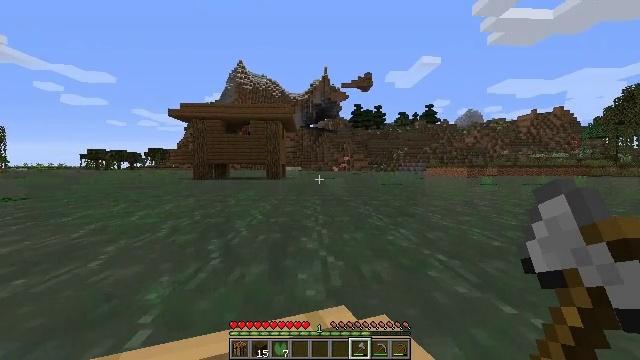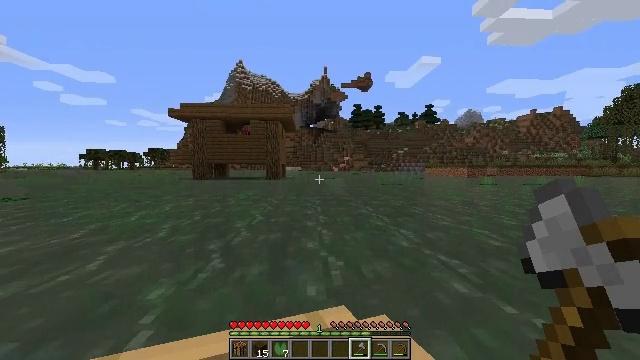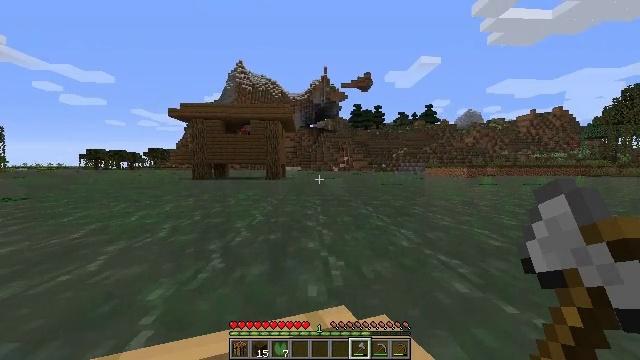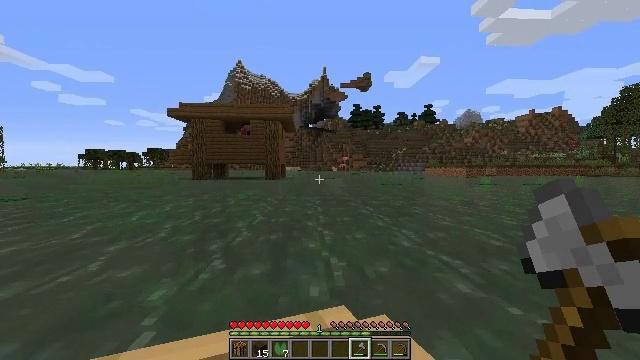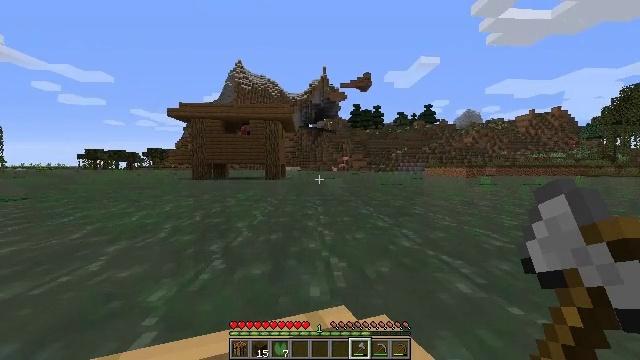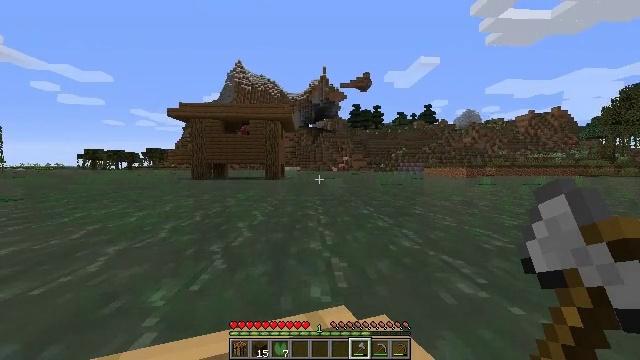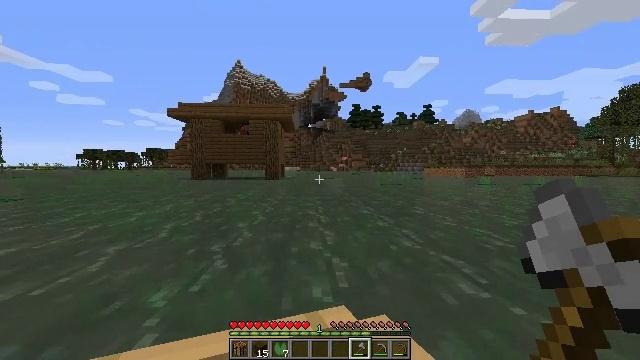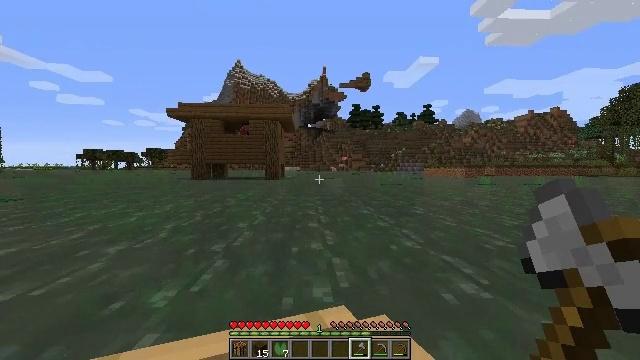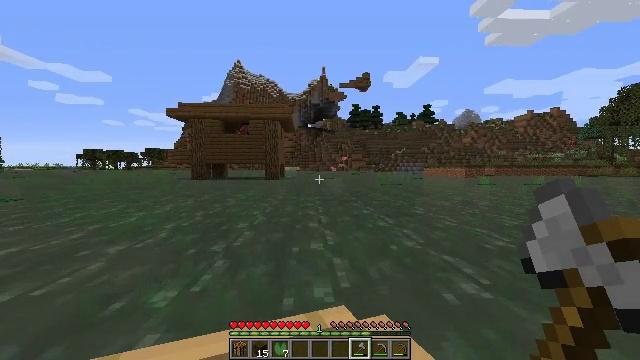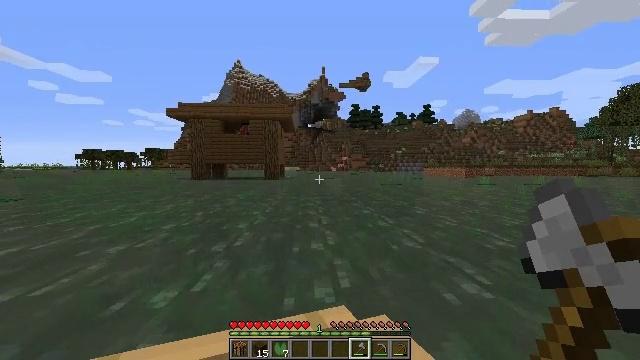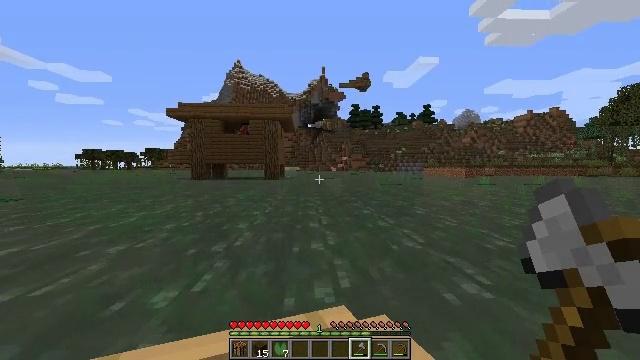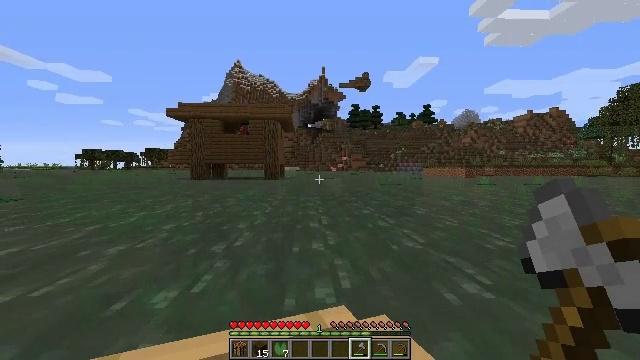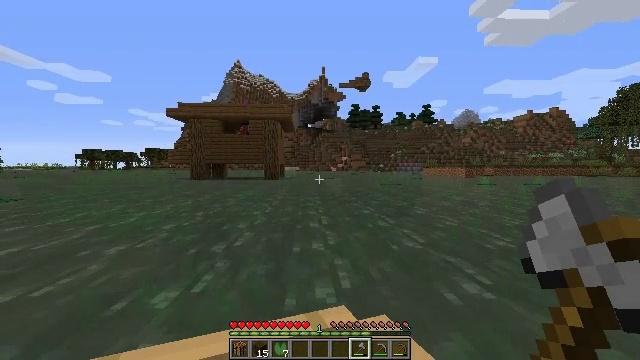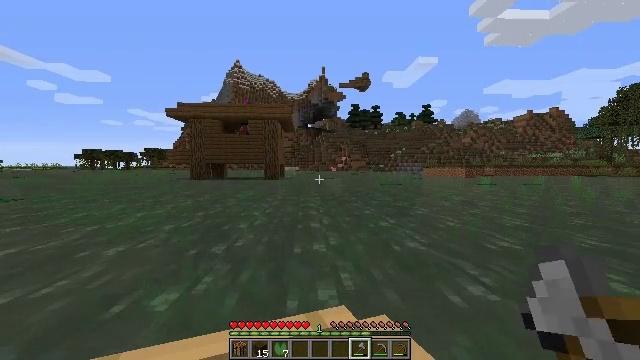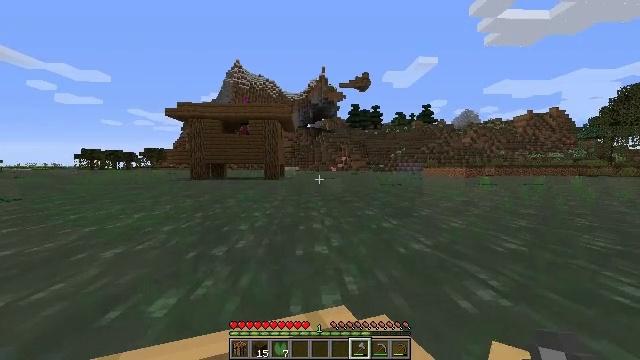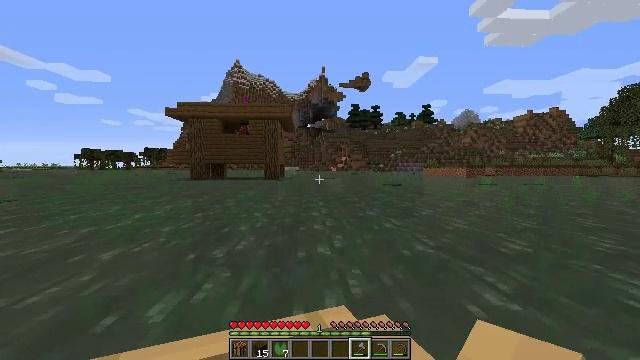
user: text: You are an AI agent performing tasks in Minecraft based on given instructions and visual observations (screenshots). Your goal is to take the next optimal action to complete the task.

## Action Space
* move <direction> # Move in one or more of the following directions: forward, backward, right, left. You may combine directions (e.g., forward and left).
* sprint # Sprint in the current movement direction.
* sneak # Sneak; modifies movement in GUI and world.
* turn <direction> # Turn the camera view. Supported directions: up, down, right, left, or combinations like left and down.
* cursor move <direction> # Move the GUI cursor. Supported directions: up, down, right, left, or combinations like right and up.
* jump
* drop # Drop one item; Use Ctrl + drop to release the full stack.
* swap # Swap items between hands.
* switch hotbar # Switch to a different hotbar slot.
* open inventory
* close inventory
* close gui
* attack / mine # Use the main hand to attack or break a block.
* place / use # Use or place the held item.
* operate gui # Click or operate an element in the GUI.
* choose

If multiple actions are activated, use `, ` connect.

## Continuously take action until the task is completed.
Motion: motion action
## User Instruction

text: Drop a lily pad.
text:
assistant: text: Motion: no_op
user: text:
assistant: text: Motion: no_op
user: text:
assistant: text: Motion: no_op
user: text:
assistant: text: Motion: no_op
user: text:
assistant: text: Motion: no_op
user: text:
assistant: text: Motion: no_op
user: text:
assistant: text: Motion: no_op
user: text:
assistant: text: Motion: no_op
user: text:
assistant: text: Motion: no_op
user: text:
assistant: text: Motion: no_op
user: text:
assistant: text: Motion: no_op
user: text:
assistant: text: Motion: move forward
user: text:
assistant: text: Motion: move forward
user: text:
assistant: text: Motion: move forward
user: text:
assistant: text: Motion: move forward and move left
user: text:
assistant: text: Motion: move forward and move left
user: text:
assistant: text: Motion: move forward and move left
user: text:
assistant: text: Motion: move forward and move left, turn right
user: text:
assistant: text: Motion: move forward
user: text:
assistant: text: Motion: move forward
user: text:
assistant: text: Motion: move forward
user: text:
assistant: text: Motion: move forward
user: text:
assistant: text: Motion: move forward
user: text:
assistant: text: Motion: move forward
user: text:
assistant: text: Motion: move forward and move left, turn right and up
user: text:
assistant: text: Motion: move forward and move left, turn right
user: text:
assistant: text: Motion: move left, turn right
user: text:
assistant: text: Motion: move left, turn right
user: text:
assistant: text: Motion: turn right
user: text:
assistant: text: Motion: no_op